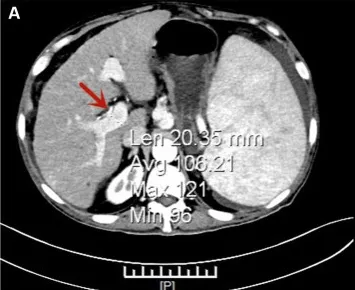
Portal Vein Computed Tomography Venography (CTV) Indicating Pulmonary Hypertension (PH). Panel (A) shows the main portal vein with a width of approximately 20 mm, as highlighted by the arrow.
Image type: radiology (ct)